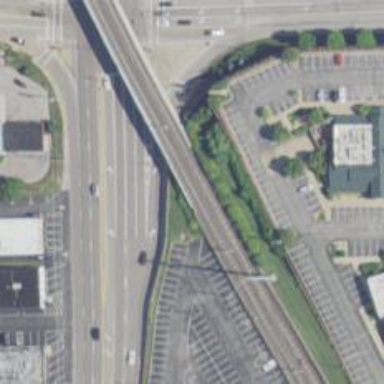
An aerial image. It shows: Bridge for light rail railway with electrified contact lines.